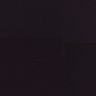
Metastatic tissue present: no